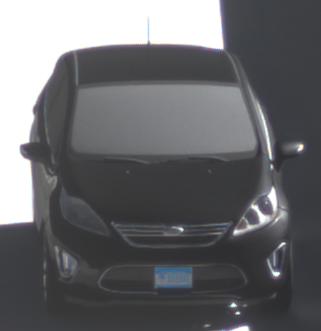
Make: Ford
Model: Fiesta
Detailed model: ’09 Sedan (seventh series)
Model produced from: 2010
Model produced until: 2017
Doors: 4
Color: black
Road condition: dry road
Daytime: morning or afternoon
Contrast: high contrast